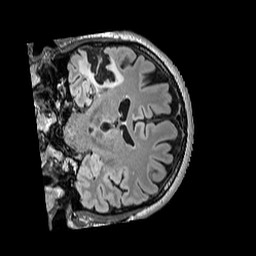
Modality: FLAIR
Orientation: coronal
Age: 47
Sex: male
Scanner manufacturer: siemens
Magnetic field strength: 3 T
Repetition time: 5 s
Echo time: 0.387 s